Question: There is a problem with hiding a border of image in :

Logo is '' - a tag, inside main '<div>', I'm setting the border value so:
'''
#map-logo {
border: none;
...
}
'''
to the '' object, but border is visible, how to fix this in ?
Code and live sample:
<URL>
'''
<html>
<head>
<title></title>
<style type="text/css">
body {
background-color: #ff0000;
}
#map-control {
width: 177px;
height: 178px;
background-image: url( 'http://s30.postimg.org/96b366cxp/image.png' );
}
#map-logo {
border: none;
margin: 0px;
padding: 0px;
width: 85px;
height: 85px;
background-image: url( 'http://s30.postimg.org/is4nmh43h/image.png' );
}
</style>
</head>
<body>
<div id="map-control">
<img id="map-logo" />
</div>
</body>
</html>
'''
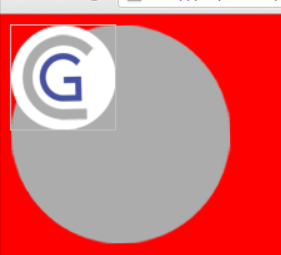
Answer: The code 'border: none' isn't valid.
It should be 'border: 0'
Strictly it should be 'border-width: 0', since 'border' is shorthand for 'border-width', 'border-style' and 'border-color')